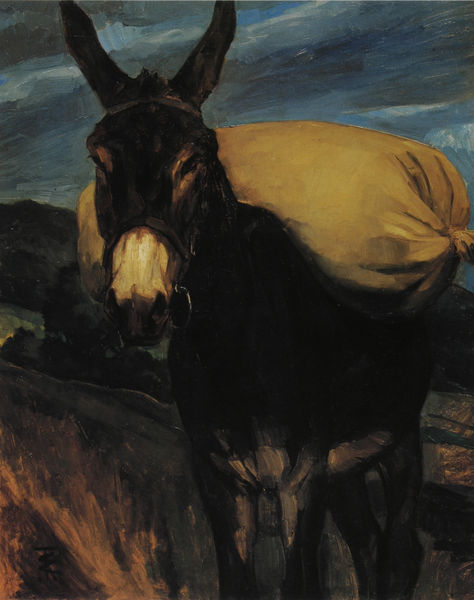
Titel: Esel mit Mehlsack (Lebenslänglich Angestellter einer Mahlanstalt)
Künstler: Heinrich Wilhelm Trübner
Standort: Karlsruhe
Institution: Städtische Galerie im Prinz Max-Palais
Schlagwörter: baum, berg, blau, dunkel, gemälde, himmel, kopf, wolken, bäume, gelb, grün, landschaft, ocker, abend, braun, dunkelbraun, nacht, nase, ohr, orange, rücken, schwarz, stroh, weiss, gras, rasen, tier, wiese, hochformat, malerei, augen, tragen, portrait, porträt, feld, felder, gräser, hügel, natur, strauch, weide, pastos, wiesen, ohren, arbeit, esel, genre, pferd, sack, beine, bewölkt, zaumzeug, zügel, bein, düster, abhang, ernte, gepäck, getreide, last, schleppen, schwer, transport, weizen, berge, hang, wise, wetter, nah, bauch, hoch, bauer, äcker, wei, geld, strich, quer, lautrec, maultier, muli, schnauze, maul, nüstern, müde, halfter, nüster, bepackt, lastentier, lasttier, maulesel, mehl, nahansicht, nutztier, packesel, sach, tregen, treu, gelblich, huftier, gelbstichig, elb, trägt, haflinger, maultir, ck, balast, epäck, mehlsack